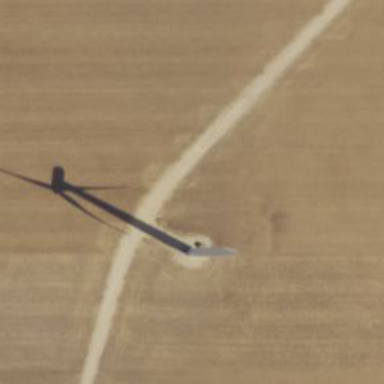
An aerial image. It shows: Wind generator with horizontal axis. The generator is wind turbine.